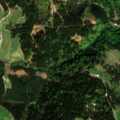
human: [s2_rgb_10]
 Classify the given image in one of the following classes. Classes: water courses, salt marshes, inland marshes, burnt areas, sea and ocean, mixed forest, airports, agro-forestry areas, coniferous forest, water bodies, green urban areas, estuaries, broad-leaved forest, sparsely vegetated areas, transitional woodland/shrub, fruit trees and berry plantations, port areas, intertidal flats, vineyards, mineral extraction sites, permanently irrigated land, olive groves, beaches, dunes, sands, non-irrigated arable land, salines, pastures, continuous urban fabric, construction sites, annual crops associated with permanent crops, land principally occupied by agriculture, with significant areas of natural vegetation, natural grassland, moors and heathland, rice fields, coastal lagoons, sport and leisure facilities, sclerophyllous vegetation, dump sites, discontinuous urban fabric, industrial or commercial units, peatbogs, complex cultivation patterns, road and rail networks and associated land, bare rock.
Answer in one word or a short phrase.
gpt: pastures, land principally occupied by agriculture, with significant areas of natural vegetation, coniferous forest, mixed forest